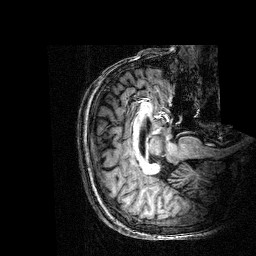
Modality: T1w
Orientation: axial
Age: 24
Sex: male